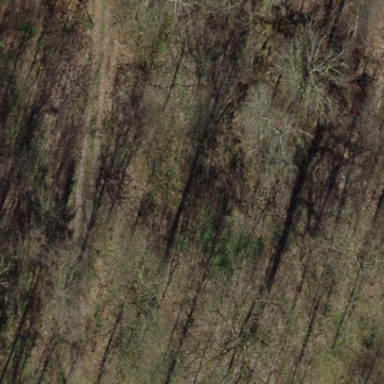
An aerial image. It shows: Forest area.